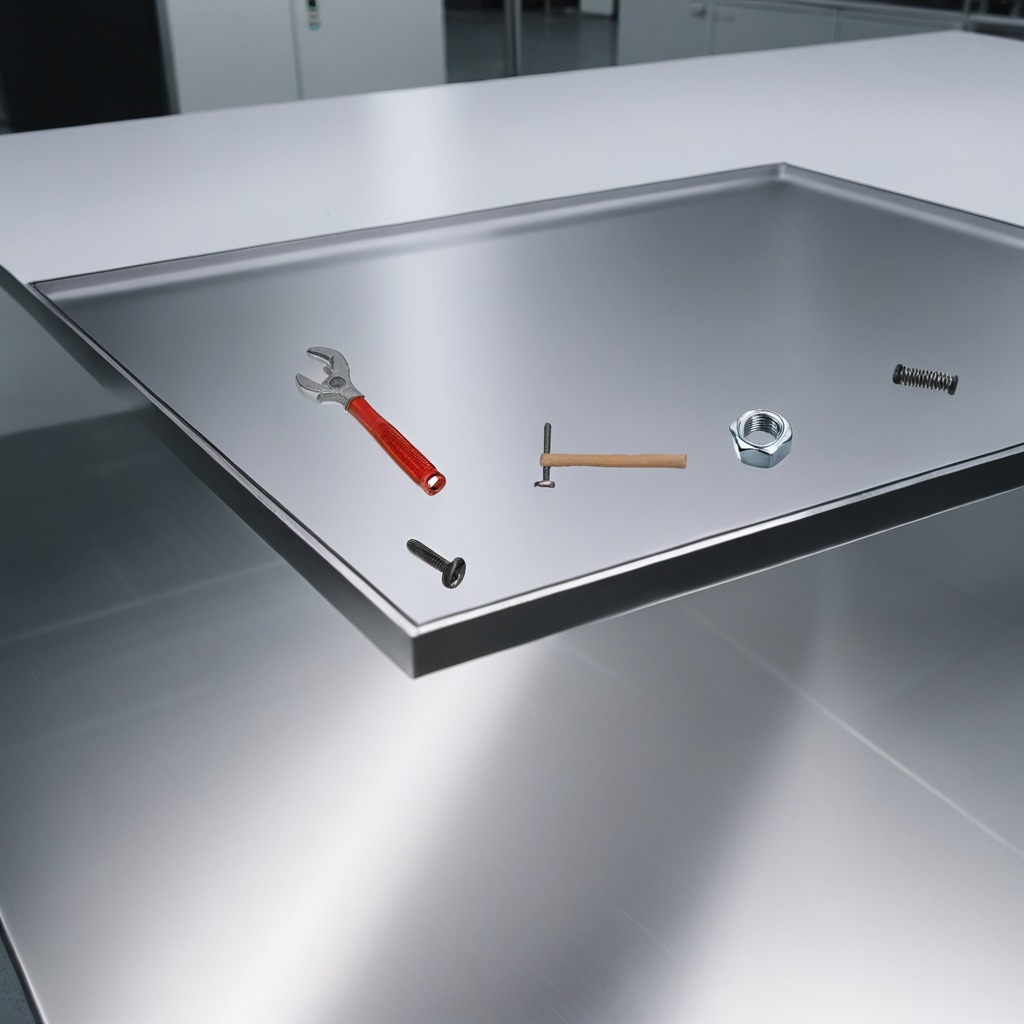
A metal machine screw, a hammer, a coiled metal spring, a metal nut, and a wrench are lying on the stainless steel table.